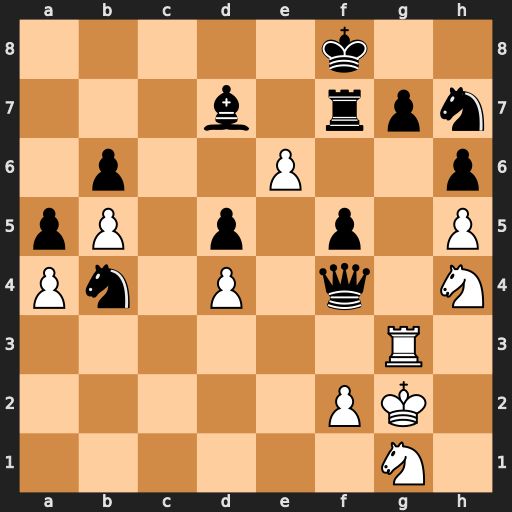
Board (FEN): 5k2/3b1rpn/1p2P2p/pP1p1p1P/Pn1P1q1N/6R1/5PK1/6N1
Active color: w
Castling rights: -
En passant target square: -
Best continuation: Ng6+ Ke8 exf7+ Kxf7 Nxf4